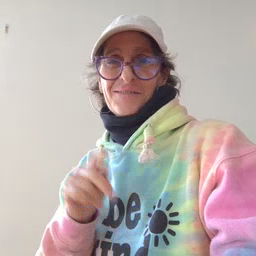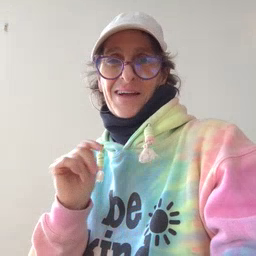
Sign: potty